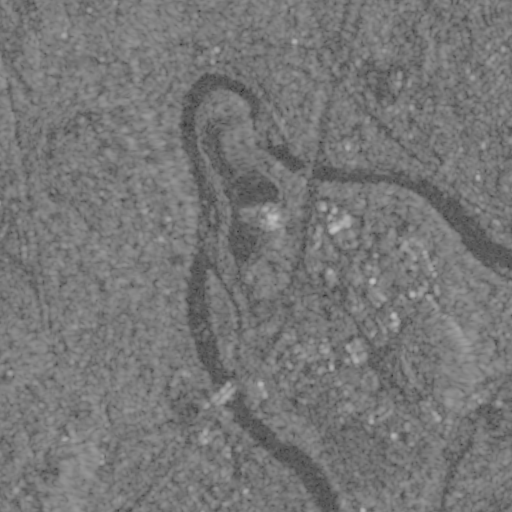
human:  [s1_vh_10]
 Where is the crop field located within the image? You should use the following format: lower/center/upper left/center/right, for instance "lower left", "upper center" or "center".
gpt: The crop field is located in the lower right of the image.
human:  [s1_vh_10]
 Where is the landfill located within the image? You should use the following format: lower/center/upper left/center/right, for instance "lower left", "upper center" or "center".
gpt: The landfill is located in the upper center of the image.
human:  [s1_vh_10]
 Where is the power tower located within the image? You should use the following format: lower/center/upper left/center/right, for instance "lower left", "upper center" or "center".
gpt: The power tower is located in the lower of the image.
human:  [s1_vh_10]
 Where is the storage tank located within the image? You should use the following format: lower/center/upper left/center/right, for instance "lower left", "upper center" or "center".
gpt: The storage tank is located in the lower right of the image.
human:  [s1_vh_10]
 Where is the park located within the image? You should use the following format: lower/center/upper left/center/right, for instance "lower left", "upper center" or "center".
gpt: There is no park in the image.

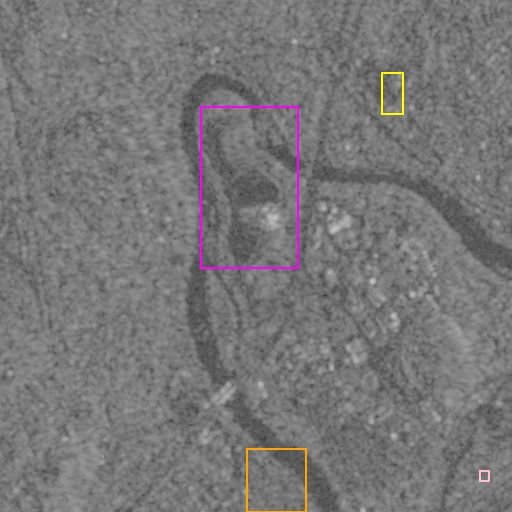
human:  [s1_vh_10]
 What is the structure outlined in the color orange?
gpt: The structure outlined in orange is a crop field.
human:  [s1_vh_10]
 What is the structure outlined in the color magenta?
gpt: The structure outlined in magenta is a landfill.
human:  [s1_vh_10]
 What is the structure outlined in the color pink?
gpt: The structure outlined in pink is a park.
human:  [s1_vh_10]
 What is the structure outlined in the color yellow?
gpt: The structure outlined in yellow is a building.
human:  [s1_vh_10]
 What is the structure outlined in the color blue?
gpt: There is no blue outline.